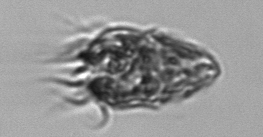
Label: Strombidium_morphotype1